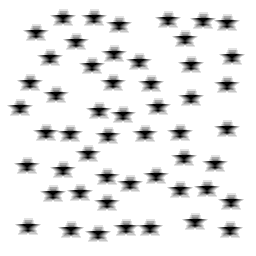
Squares: 0
Triangles: 0
Stars: 52
Total shapes: 52